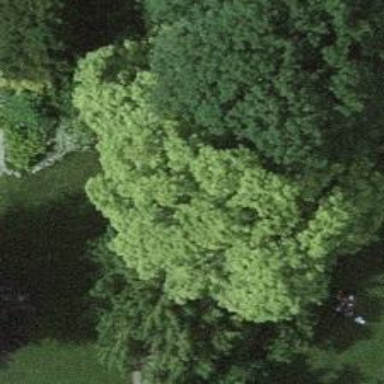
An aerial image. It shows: Park with broadleaved deciduous trees.